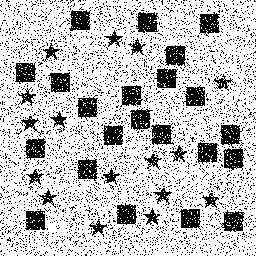
Squares: 22
Triangles: 0
Stars: 16
Total shapes: 38